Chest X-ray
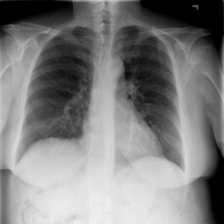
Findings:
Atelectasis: negative
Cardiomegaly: negative
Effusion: negative
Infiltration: negative
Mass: negative
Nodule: negative
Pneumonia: negative
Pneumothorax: negative
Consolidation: negative
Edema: negative
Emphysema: negative
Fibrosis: negative
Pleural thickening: negative
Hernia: negative